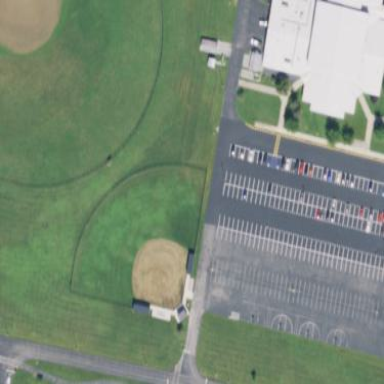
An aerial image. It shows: Baseball pitch for leisure land activities.